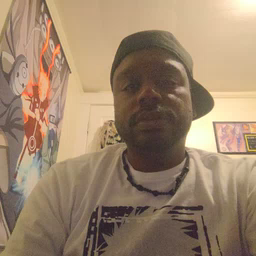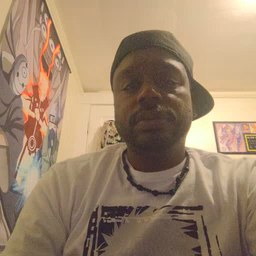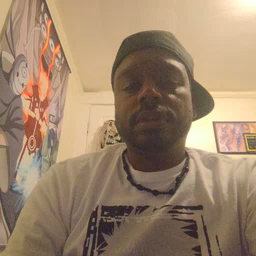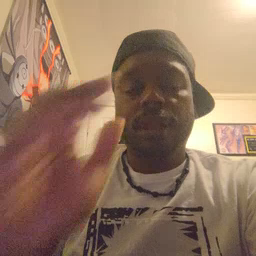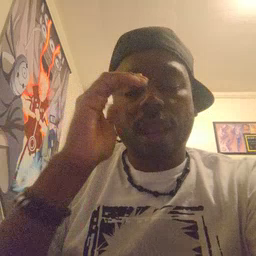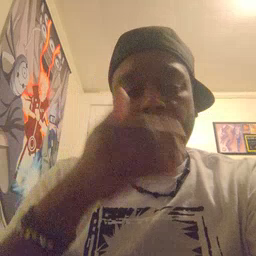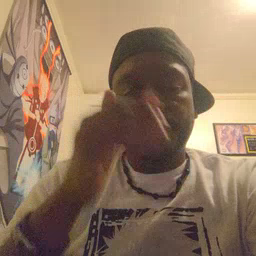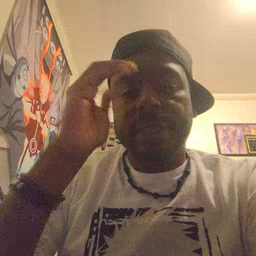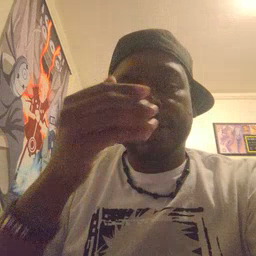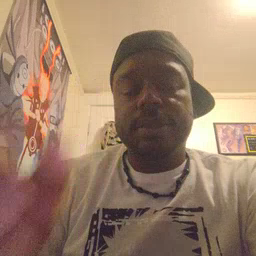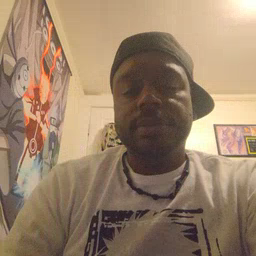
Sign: sleepy